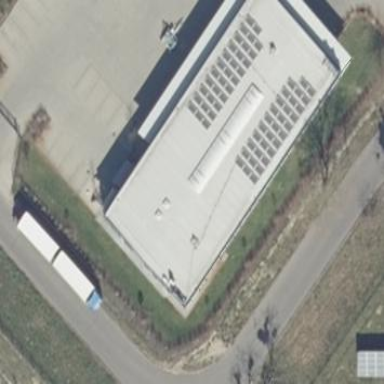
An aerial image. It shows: Commercial building.